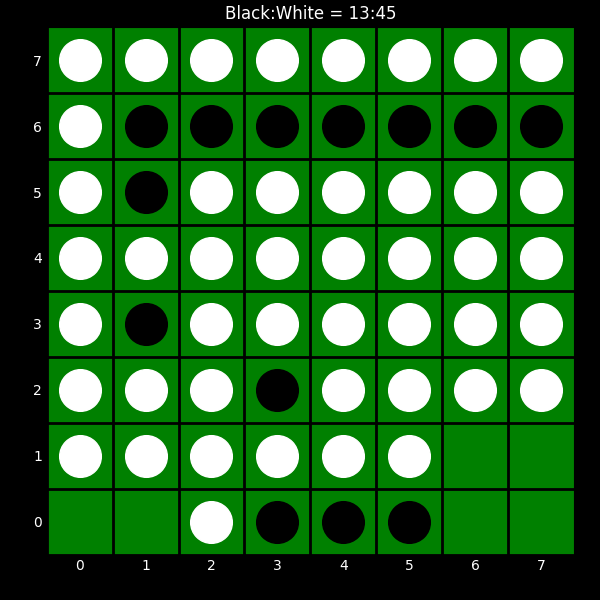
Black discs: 13
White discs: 45